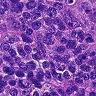
Metastatic tissue present: yes